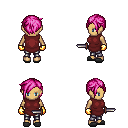
a pixel art fantasy rpg character, female body template, human, tanned skin, maroon tunic, metal pants, pink pixie cut hairstyle, gold gloves, gray slippers, dagger, four views (front, back, left, right), 2x2 character sprite sheet, small pixel art, hard edges, no anti-aliasing